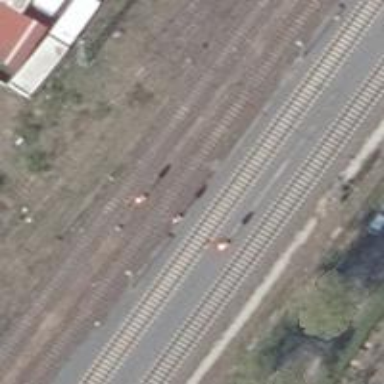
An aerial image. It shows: Railway signal.